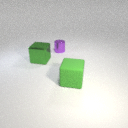
small purple metal cylinder to the left of large green rubber cube